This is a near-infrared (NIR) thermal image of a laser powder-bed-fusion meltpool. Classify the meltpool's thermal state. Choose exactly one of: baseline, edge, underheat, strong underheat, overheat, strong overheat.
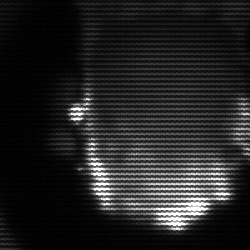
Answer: baseline